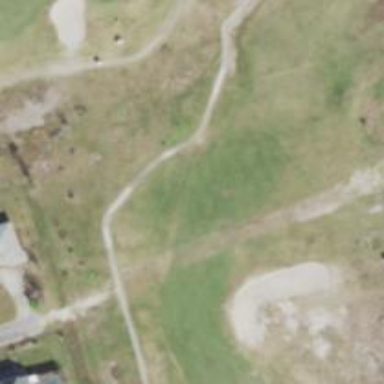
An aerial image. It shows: View of golf hole.